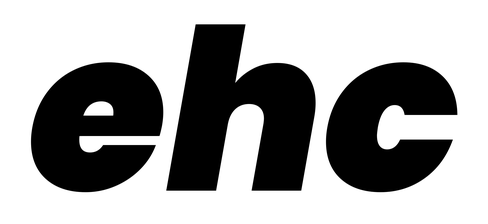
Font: Poppins-BlackItalic